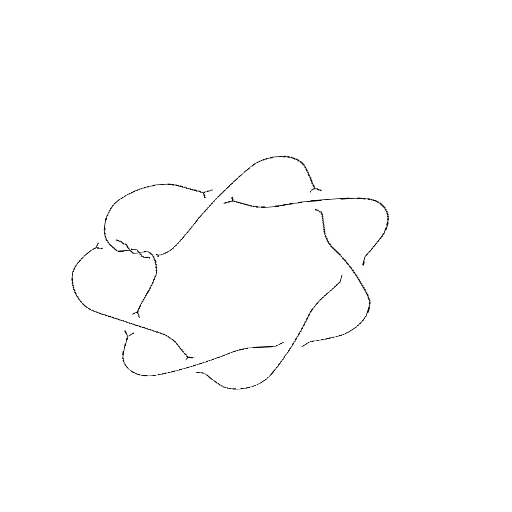
Crossing number: 10